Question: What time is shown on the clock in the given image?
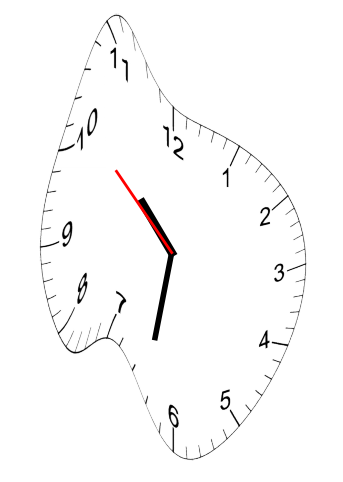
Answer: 10:31:52